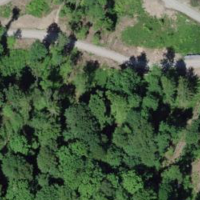
EUNIS habitat code: 44
Species observed at this site:
Stictoleptura rubra
Acer pseudoplatanus
Ilex aquifolium